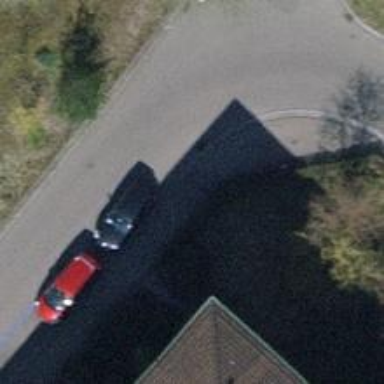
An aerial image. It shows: Asphalt sidewalk along the footway.